Question: I've got some nested elements, each with an onclick event. In most cases, I want both events to fire when the user clicks the child (both parent and child events are triggered - default behavior). However, there is at least one case where I want to trigger the child's onclick event (from javascript, not a user's click), but not the parent's. How can I prevent this from triggering the parent event?

What I was is:
A's onclick fires.
B's onclick fires, A's onclick also fires
B fires, A does not (this one is the problem)
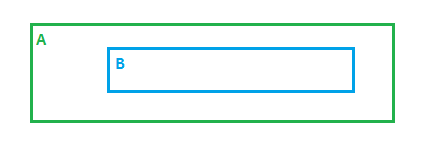
Answer: Use <URL> on the child; this will not let the event propagate through the DOM:
> Events created with .triggerHandler() do not bubble up the DOM
hierarchy; if they are not handled by the target element directly,
they do nothing.